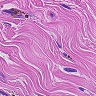
Metastatic tissue present: no